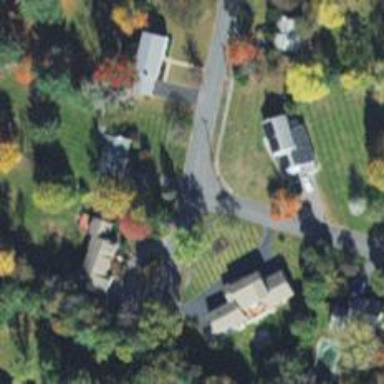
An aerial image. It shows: Residential road with separate sidewalk.